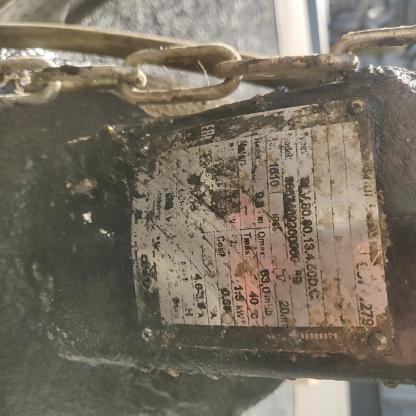
Klasa: tabliczka-znamionowa